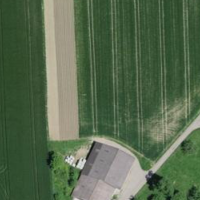
EUNIS habitat code: 52
Species observed at this site:
Corvus corone
Cyanistes caeruleus
Fulica atra
Lophophanes cristatus
Anas platyrhynchos
Emberiza citrinella
Chloris chloris
Dendrocopos major
Passer domesticus
Fringilla coelebs
Regulus ignicapilla
Buteo buteo
Sylvia atricapilla
Passer montanus
Columba palumbus
Turdus merula
Carduelis carduelis
Phylloscopus collybita
Parus major
Erithacus rubecula
Hirundo rustica
Dryocopus martius
Milvus milvus
Phoenicurus ochruros
Certhia familiaris
Falco tinnunculus
Corvus corax
Motacilla alba
Delichon urbicum